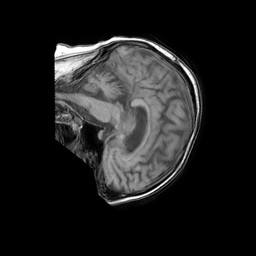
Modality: T1w
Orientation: sagittal
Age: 81
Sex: male
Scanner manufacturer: philips
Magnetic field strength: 1.5 T
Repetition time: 0.1896 s
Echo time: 0.001857 s